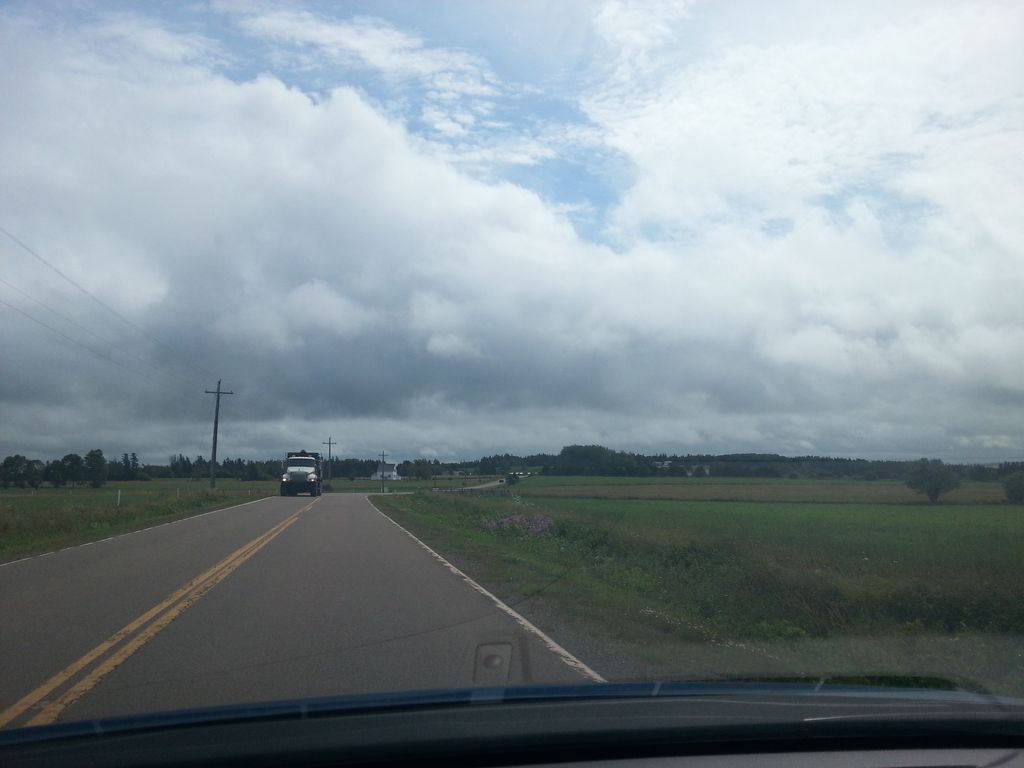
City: charlottetown